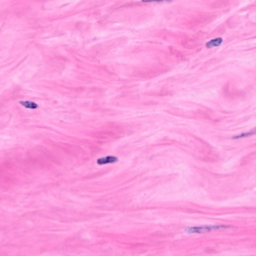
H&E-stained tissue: Breast